Field crop: maize
Growth stage: 2
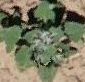
Species: chenopodium